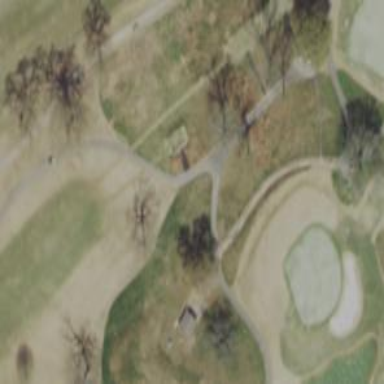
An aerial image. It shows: Golf path.